Question: I'm having a time trying to solve this. I want to change the background of two child elements if the user hovers over the parent element.
Here is what that image looks like using the code I currently have. What is should look like on hover is an all brown image, no blue.

The HTML:
'''
<div id="nav-about" class="nav-btn">
<h2>About Us</h2>
<div class="nav-btn-lt"></div>
<div class="nav-btn-rt"></div>
</div>
'''
The nav-btn class uses a repeating x background, the nav-btn-lt class is a shadow that unfortunately I couldn't reproduce using css, and the nav-btn-rt class is the image I cannot get to show on hover.
Here is the CSS:
'''
.nav-btn {
position:relative;
width:22%;
display:inline-block;
height:110px;
cursor:pointer;
margin:11px 2% 0 0;
border-top:2px solid #EFFFFF;
border-bottom:2px solid #1F3152;
background:url(bg-btn-off.gif) repeat-x;
}
.nav-btn:hover {
background:url(bg-btn-on.gif) repeat-x;
}
.nav-btn h2 {
position:absolute;
top:10px;
left:10px;
font-size:150%;
font-weight:600;
color:#eee;
}
.nav-btn-lt {
position:absolute;
top:-2px;
left:0;
width:2px;
height:114px;
background:url(lt-nav.png) no-repeat 0 0;
}
.nav-btn-rt {
position:absolute;
top:-2px;
right:0;
width:54px;
height:114px;
background:url(rt-nav-off.png) no-repeat 0 0;
}
'''
Is it possible to change the images on both child elements upon hovering over the parent element?
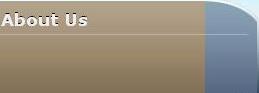
Answer: You target the parent's hover state and add any child elements you want their attributes modified.
'''
.nav-btn:hover .nav-btn-lt,
.nav-btn:hover .nav-btn-rt {
background: blue;
}
'''
JSFiddle: <URL>